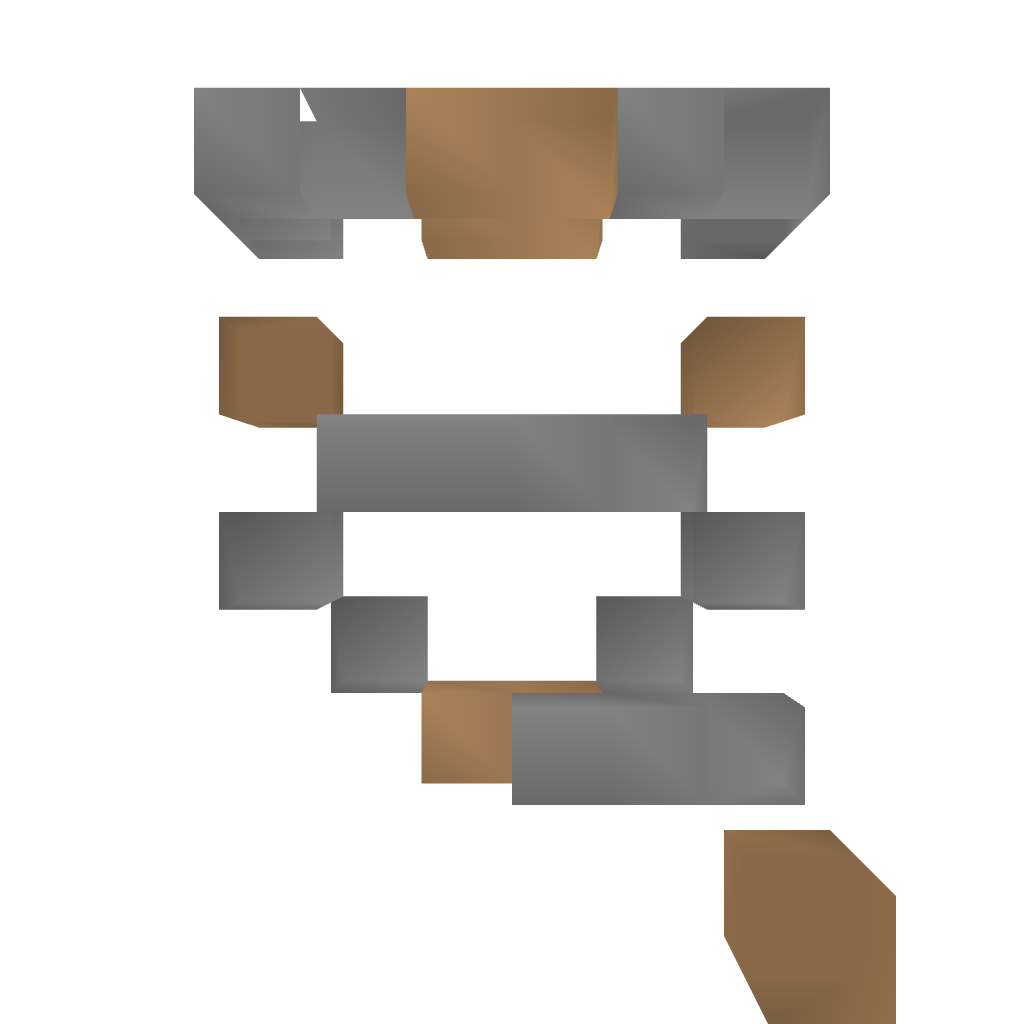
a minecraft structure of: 4 furnace autosmelter bad low quality